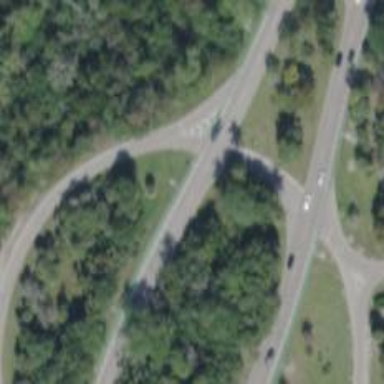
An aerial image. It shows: Asphalt road with primary link designation.